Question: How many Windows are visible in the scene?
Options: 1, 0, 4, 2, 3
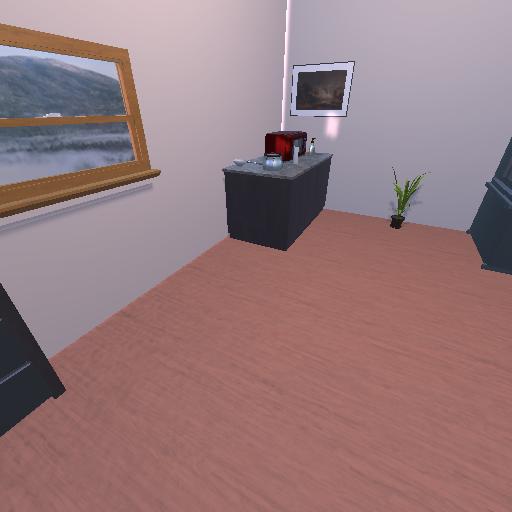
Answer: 1